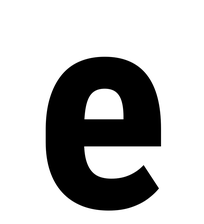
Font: Roboto_Condensed_Bold